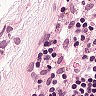
Metastatic tissue present: no